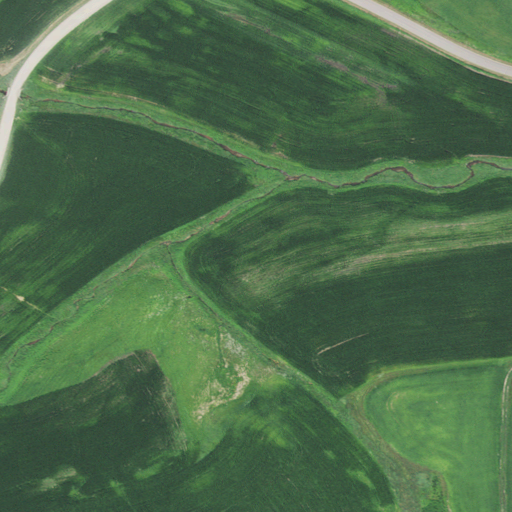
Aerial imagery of valley in Wisconsin named Pape Valley containing cultivated crops, open development, low intensity development, and medium intensity development